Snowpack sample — Snodgrass Mountain, Crested Butte, Colorado (2/4/25, 12:06 PM MST)
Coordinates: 38.923, -106.968
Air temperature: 35 °F
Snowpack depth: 80 cm
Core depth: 30 cm
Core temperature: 35.6 °F
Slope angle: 14°, slope face: 78°
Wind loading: low
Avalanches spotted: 0
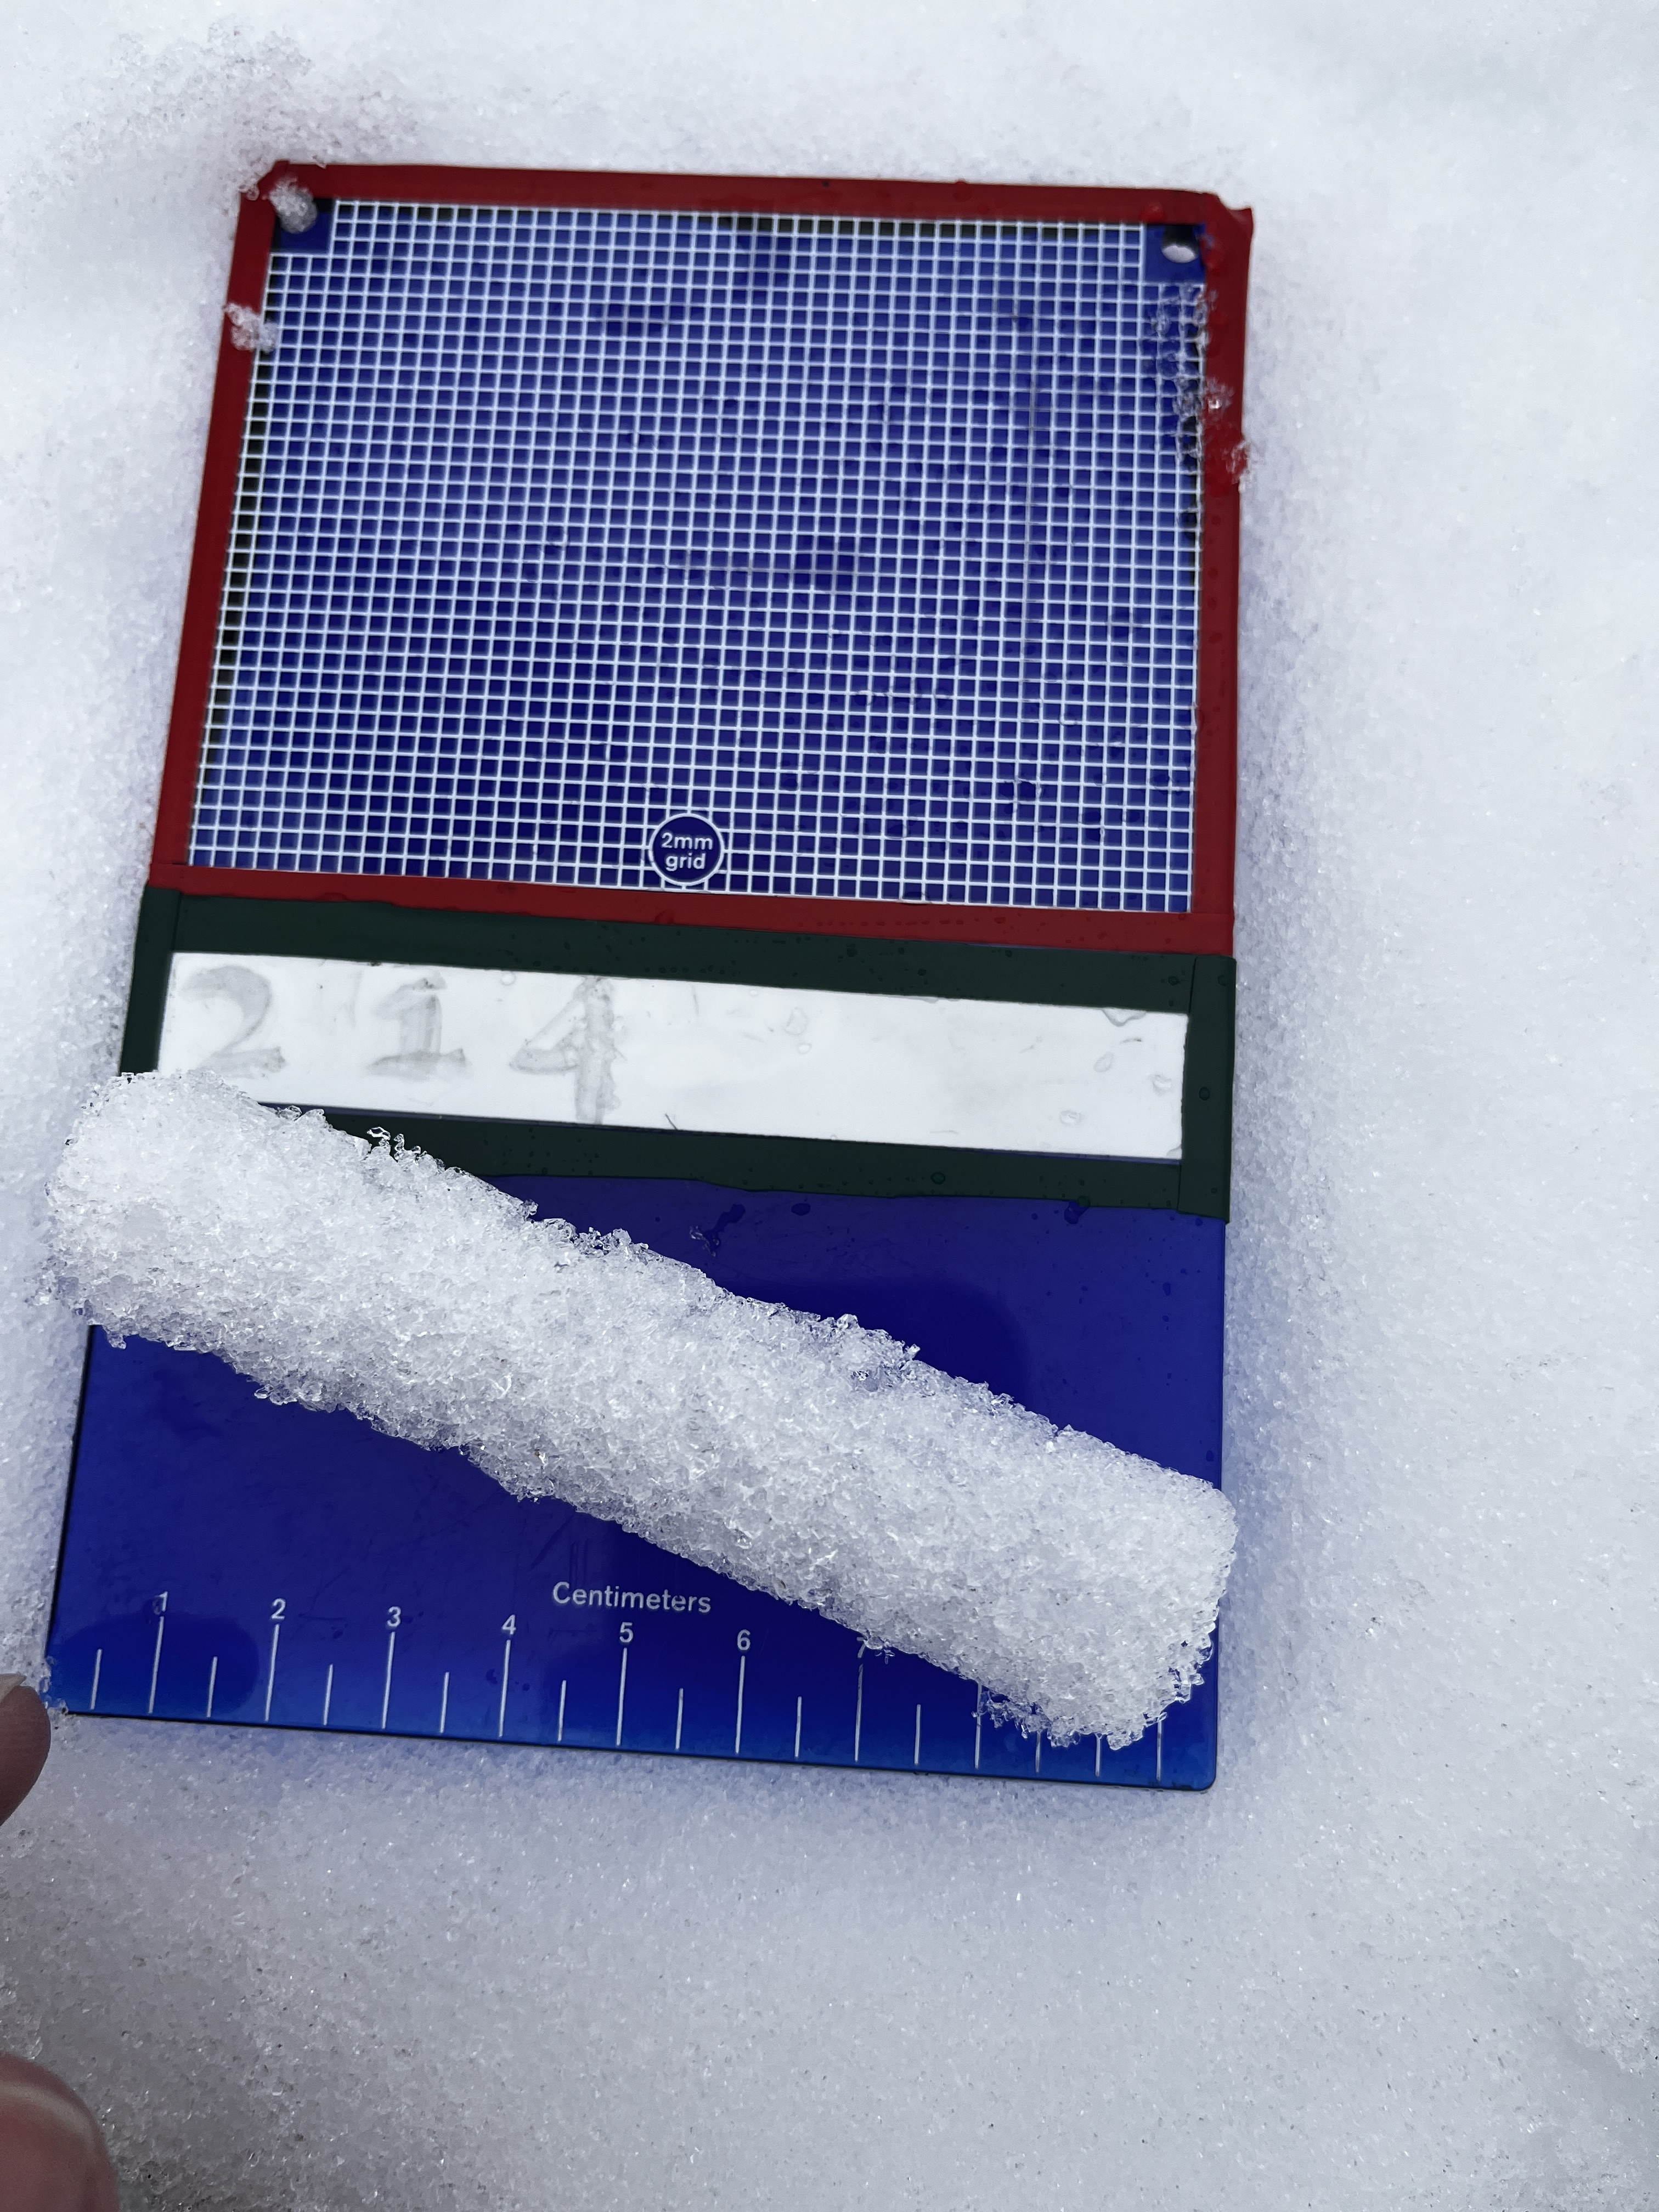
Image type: crystal_card
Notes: No avalanches nearby, unusually warm weather for the last month reported by residents, Collected 25 yards from treeline